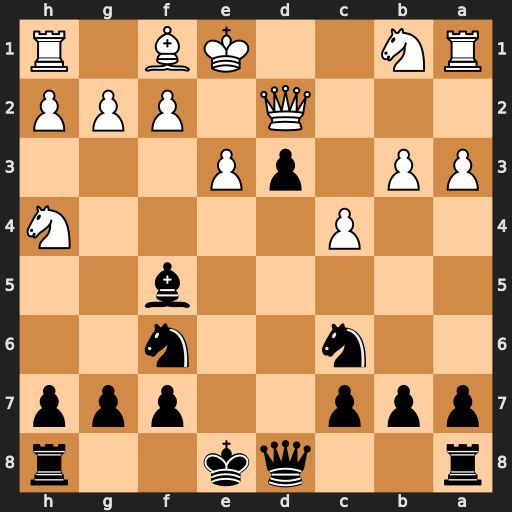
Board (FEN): r2qk2r/ppp2ppp/2n2n2/5b2/2P4N/PP1pP3/3Q1PPP/RN2KB1R
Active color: b
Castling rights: KQkq
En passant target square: -
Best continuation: Ne4